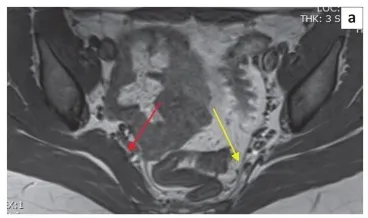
A 28-year-old woman who presented with low back pain for a month without neurological symptoms:. Axial.
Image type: radiology (mri)